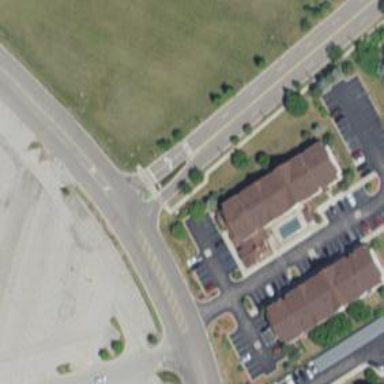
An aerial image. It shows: Unclassified asphalt road with separate sidewalk.